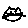
Label: cat